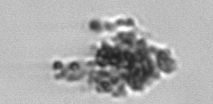
Label: detritus